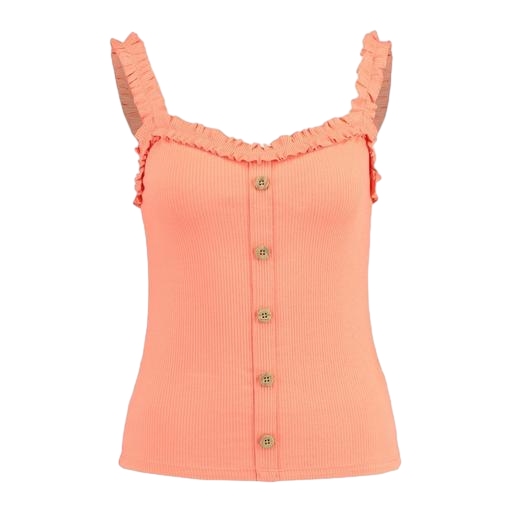
orange tank top, pink ruffled tank top, coral sleeveless design, white background